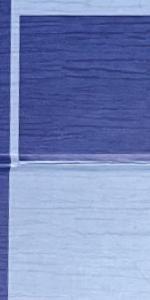
Label: Empty